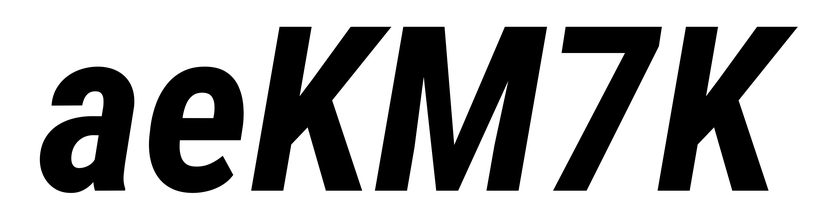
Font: Roboto-Italic_Condensed_Bold_Italic